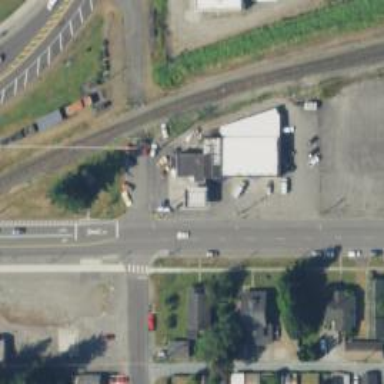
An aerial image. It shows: Stop road.